Question: Using the OpenCV module in python is it possible to connect the red dots in the image below such that each red dot is only connected once to its nearest neighbor red dot?

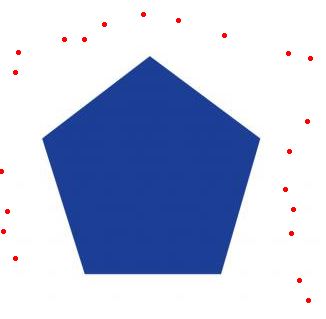
Answer: For the first step, you should convert your image to a binary image using the appropriate tools like 'cv2.cvtColor()', 'cv2.threshold()', 'cv2.bitwise_not()',... (depending on the image) - this means that your image will contain only black or white pixels.
Example:
<URL>
Then you should find your contours ('cv2.findContours') on the image and filter them out with size criterion ('cv2.contourArea()') to eliminate other contours like the big pentagon in the middle of the image.
Next step you should find the moments of each contour ('cv2.moments()') so you will be able to get x and y coordinates of the center of the contour and put them in a list. (Be careful to append the right x and y coordinate together).
After you have your points you can calculate the distance between all points (with the distance between two points formula - 'sqrt((x2-x1)^2+(y2-y1)^2)')
Then you can use whatever logic you want to get the coordinates of points of shortest distance for every point (in the example below I zipped them in a list and made an array containing distance, x and y coordinates for every point).
Example in code:
'''
import numpy as np
import cv2
img = cv2.imread('points.jpg')
gray = cv2.cvtColor(img, cv2.COLOR_BGR2GRAY)
ret, threshold = cv2.threshold(gray,150,255,cv2.THRESH_BINARY)
cv2.bitwise_not(threshold, threshold)
contours, hierarchy = cv2.findContours(threshold,cv2.RETR_TREE,cv2.CHAIN_APPROX_NONE)
listx = []
listy=[]
for cntr in range(0, len(contours)):
cntr = contours[i]
size = cv2.contourArea(cntr)
if size < 1000:
M = cv2.moments(cntr)
cX = int(M["m10"] / (M["m00"] + 1e-5))
cY = int(M["m01"] / (M["m00"] + 1e-5))
listx.append(cX)
listy.append(cY)
listxy = list(zip(listx,listy))
listxy = np.array(listxy)
for x1, y1 in listxy:
distance = 0
secondx = []
secondy = []
dist_listappend = []
sort = []
for x2, y2 in listxy:
if (x1, y1) == (x2, y2):
pass
else:
distance = np.sqrt((x1-x2)**2 + (y1-y2)**2)
secondx.append(x2)
secondy.append(y2)
dist_listappend.append(distance)
secondxy = list(zip(dist_listappend,secondx,secondy))
sort = sorted(secondxy, key=lambda second: second[0])
sort = np.array(sort)
cv2.line(img, (x1,y1), (int(sort[0,1]), int(sort[0,2])), (0,0,255), 2)
cv2.imshow('img', img)
cv2.imwrite('connected.png', img)
'''
Result:
<URL>
As you can see in the result, every point is now connected with its closest neighbor point. Hope it helps a bit or at least give an idea on how to solve the problem. Cheers!